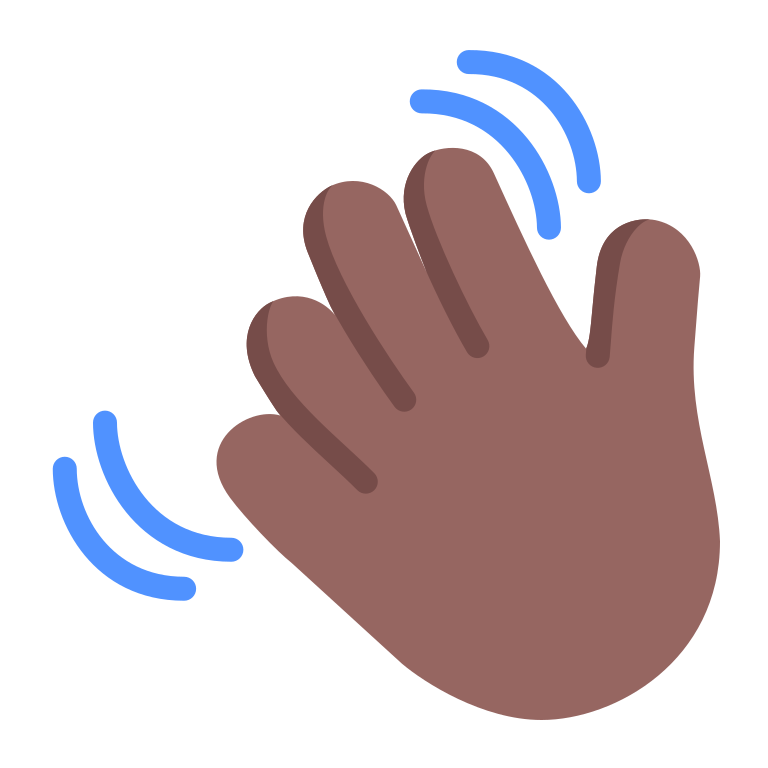
waving hand flat  dark